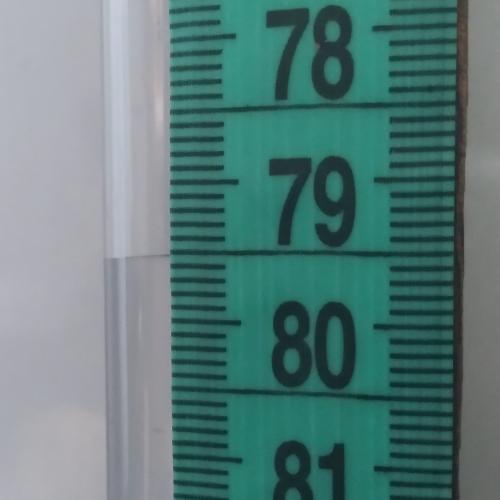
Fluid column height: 79.5 cm